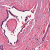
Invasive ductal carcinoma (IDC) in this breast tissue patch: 1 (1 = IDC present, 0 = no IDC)